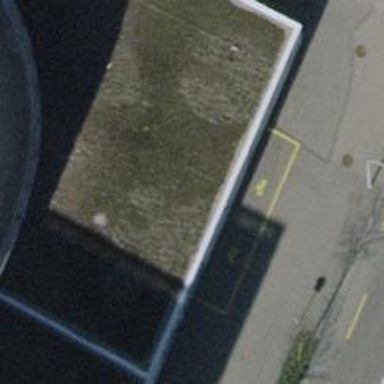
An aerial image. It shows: Motorcycle parking facility.